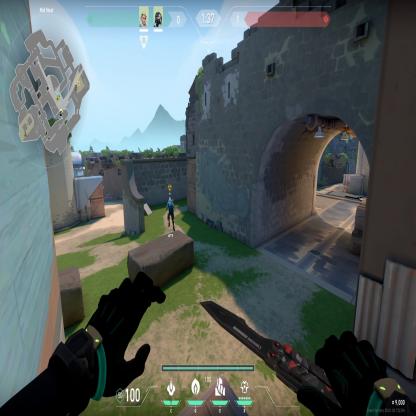
Label: teammate